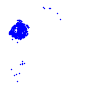
Particle: electron